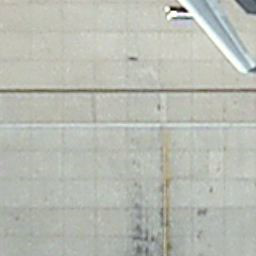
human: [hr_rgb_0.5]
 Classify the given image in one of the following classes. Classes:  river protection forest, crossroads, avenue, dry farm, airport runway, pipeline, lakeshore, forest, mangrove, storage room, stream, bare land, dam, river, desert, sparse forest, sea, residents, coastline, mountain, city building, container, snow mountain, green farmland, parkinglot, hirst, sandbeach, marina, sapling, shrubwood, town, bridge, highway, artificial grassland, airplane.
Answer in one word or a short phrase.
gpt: airport runway